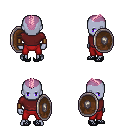
a pixel art fantasy rpg character, male body template, dark elf, purple skin, maroon long-sleeve shirt, red pants, pink short mohawk hairstyle, leather bracers, ghillies, shield, four views (front, back, left, right), 2x2 character sprite sheet, small pixel art, hard edges, no anti-aliasing